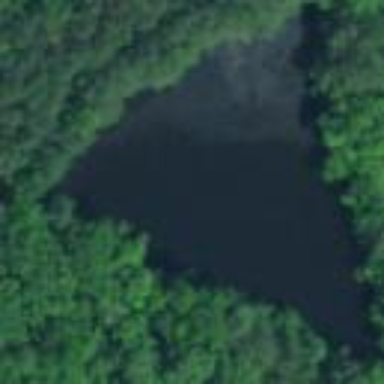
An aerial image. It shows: Serene lake surrounded by nature.